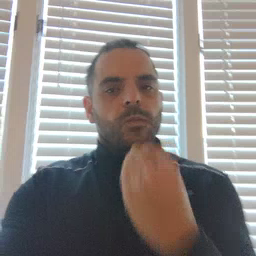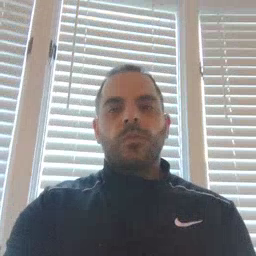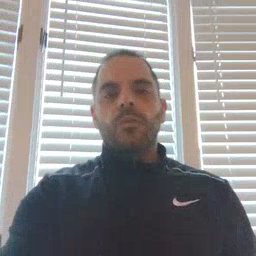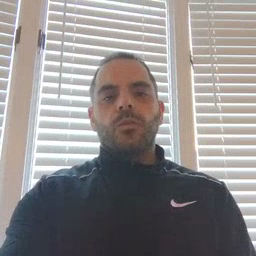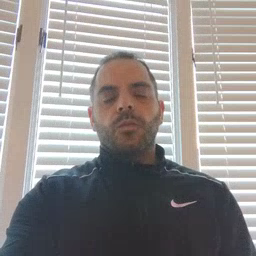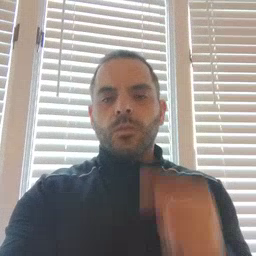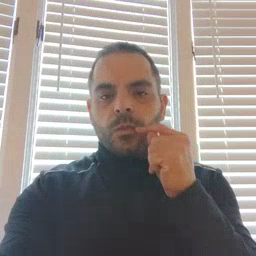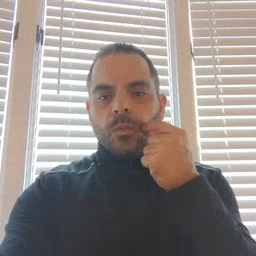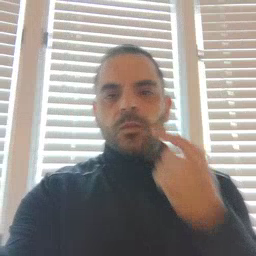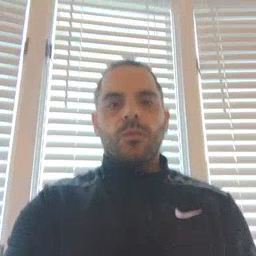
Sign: smile